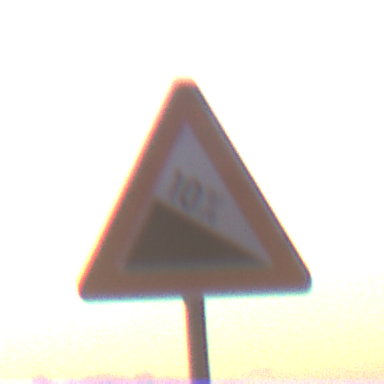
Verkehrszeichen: Gefaelle10
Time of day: Dawn
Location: Outdoor (RoadRail)
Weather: Clear
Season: NotSpecified
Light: Natural